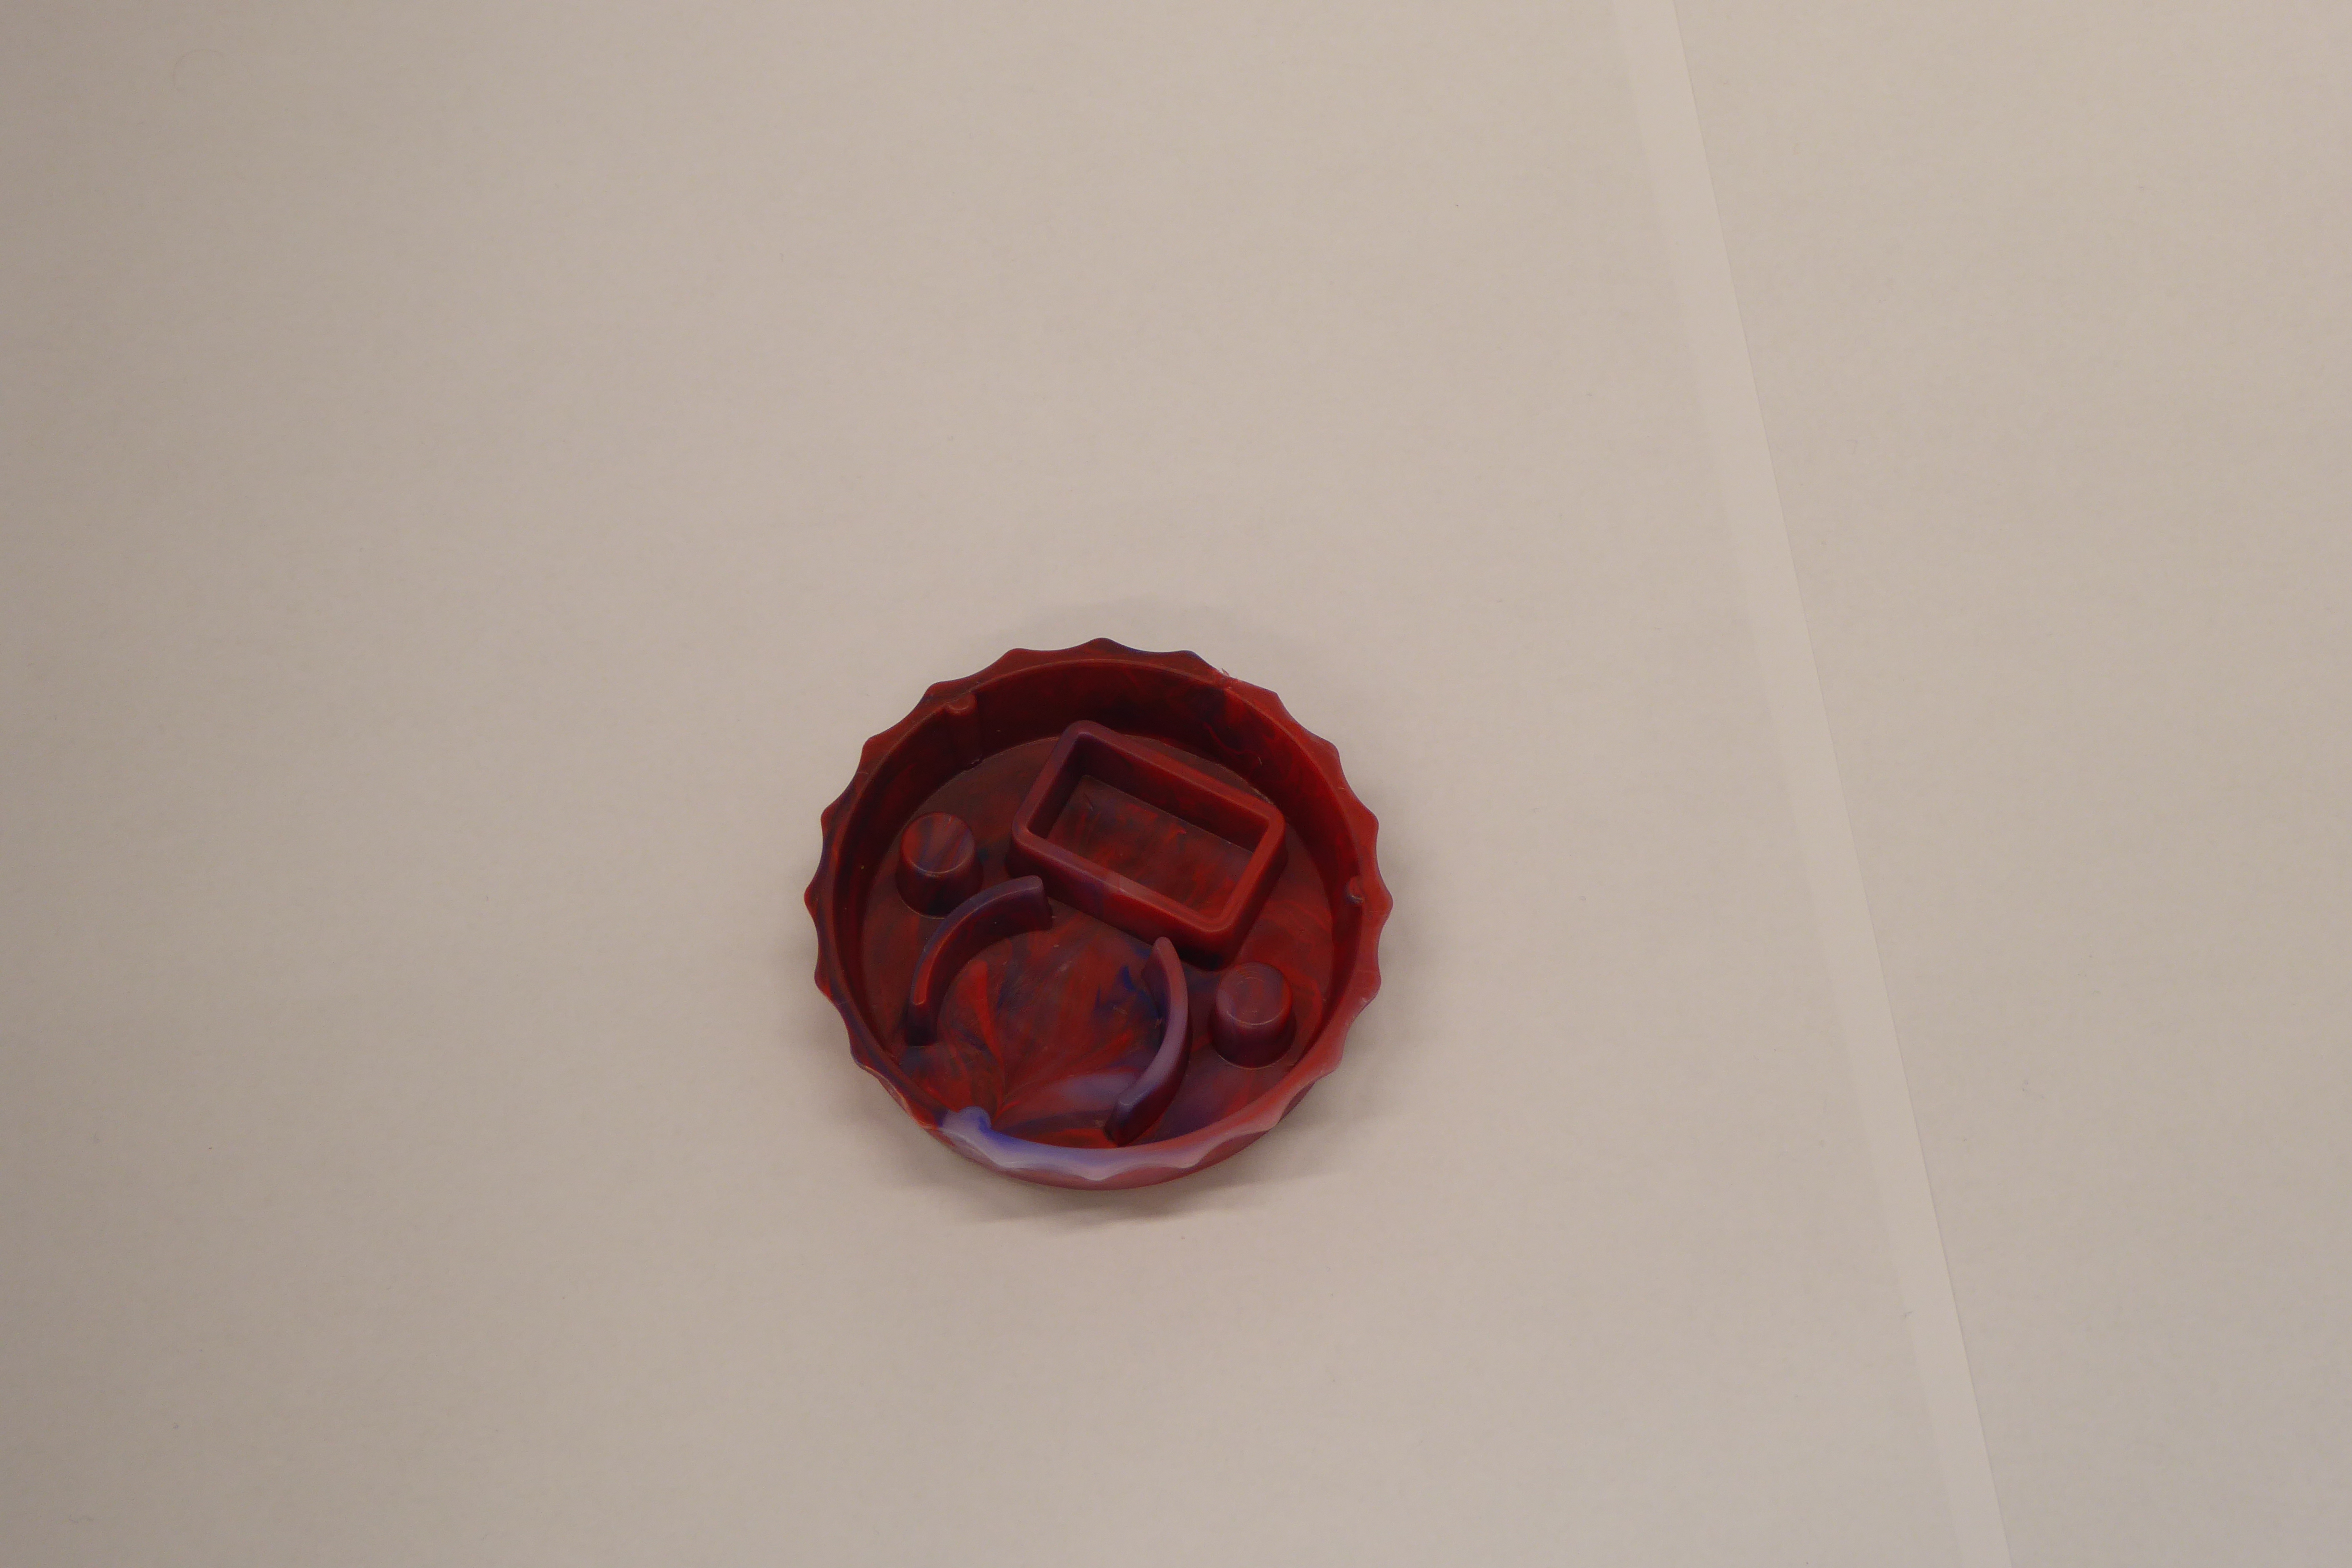
Label: Bottle Opener - Cover